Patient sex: M
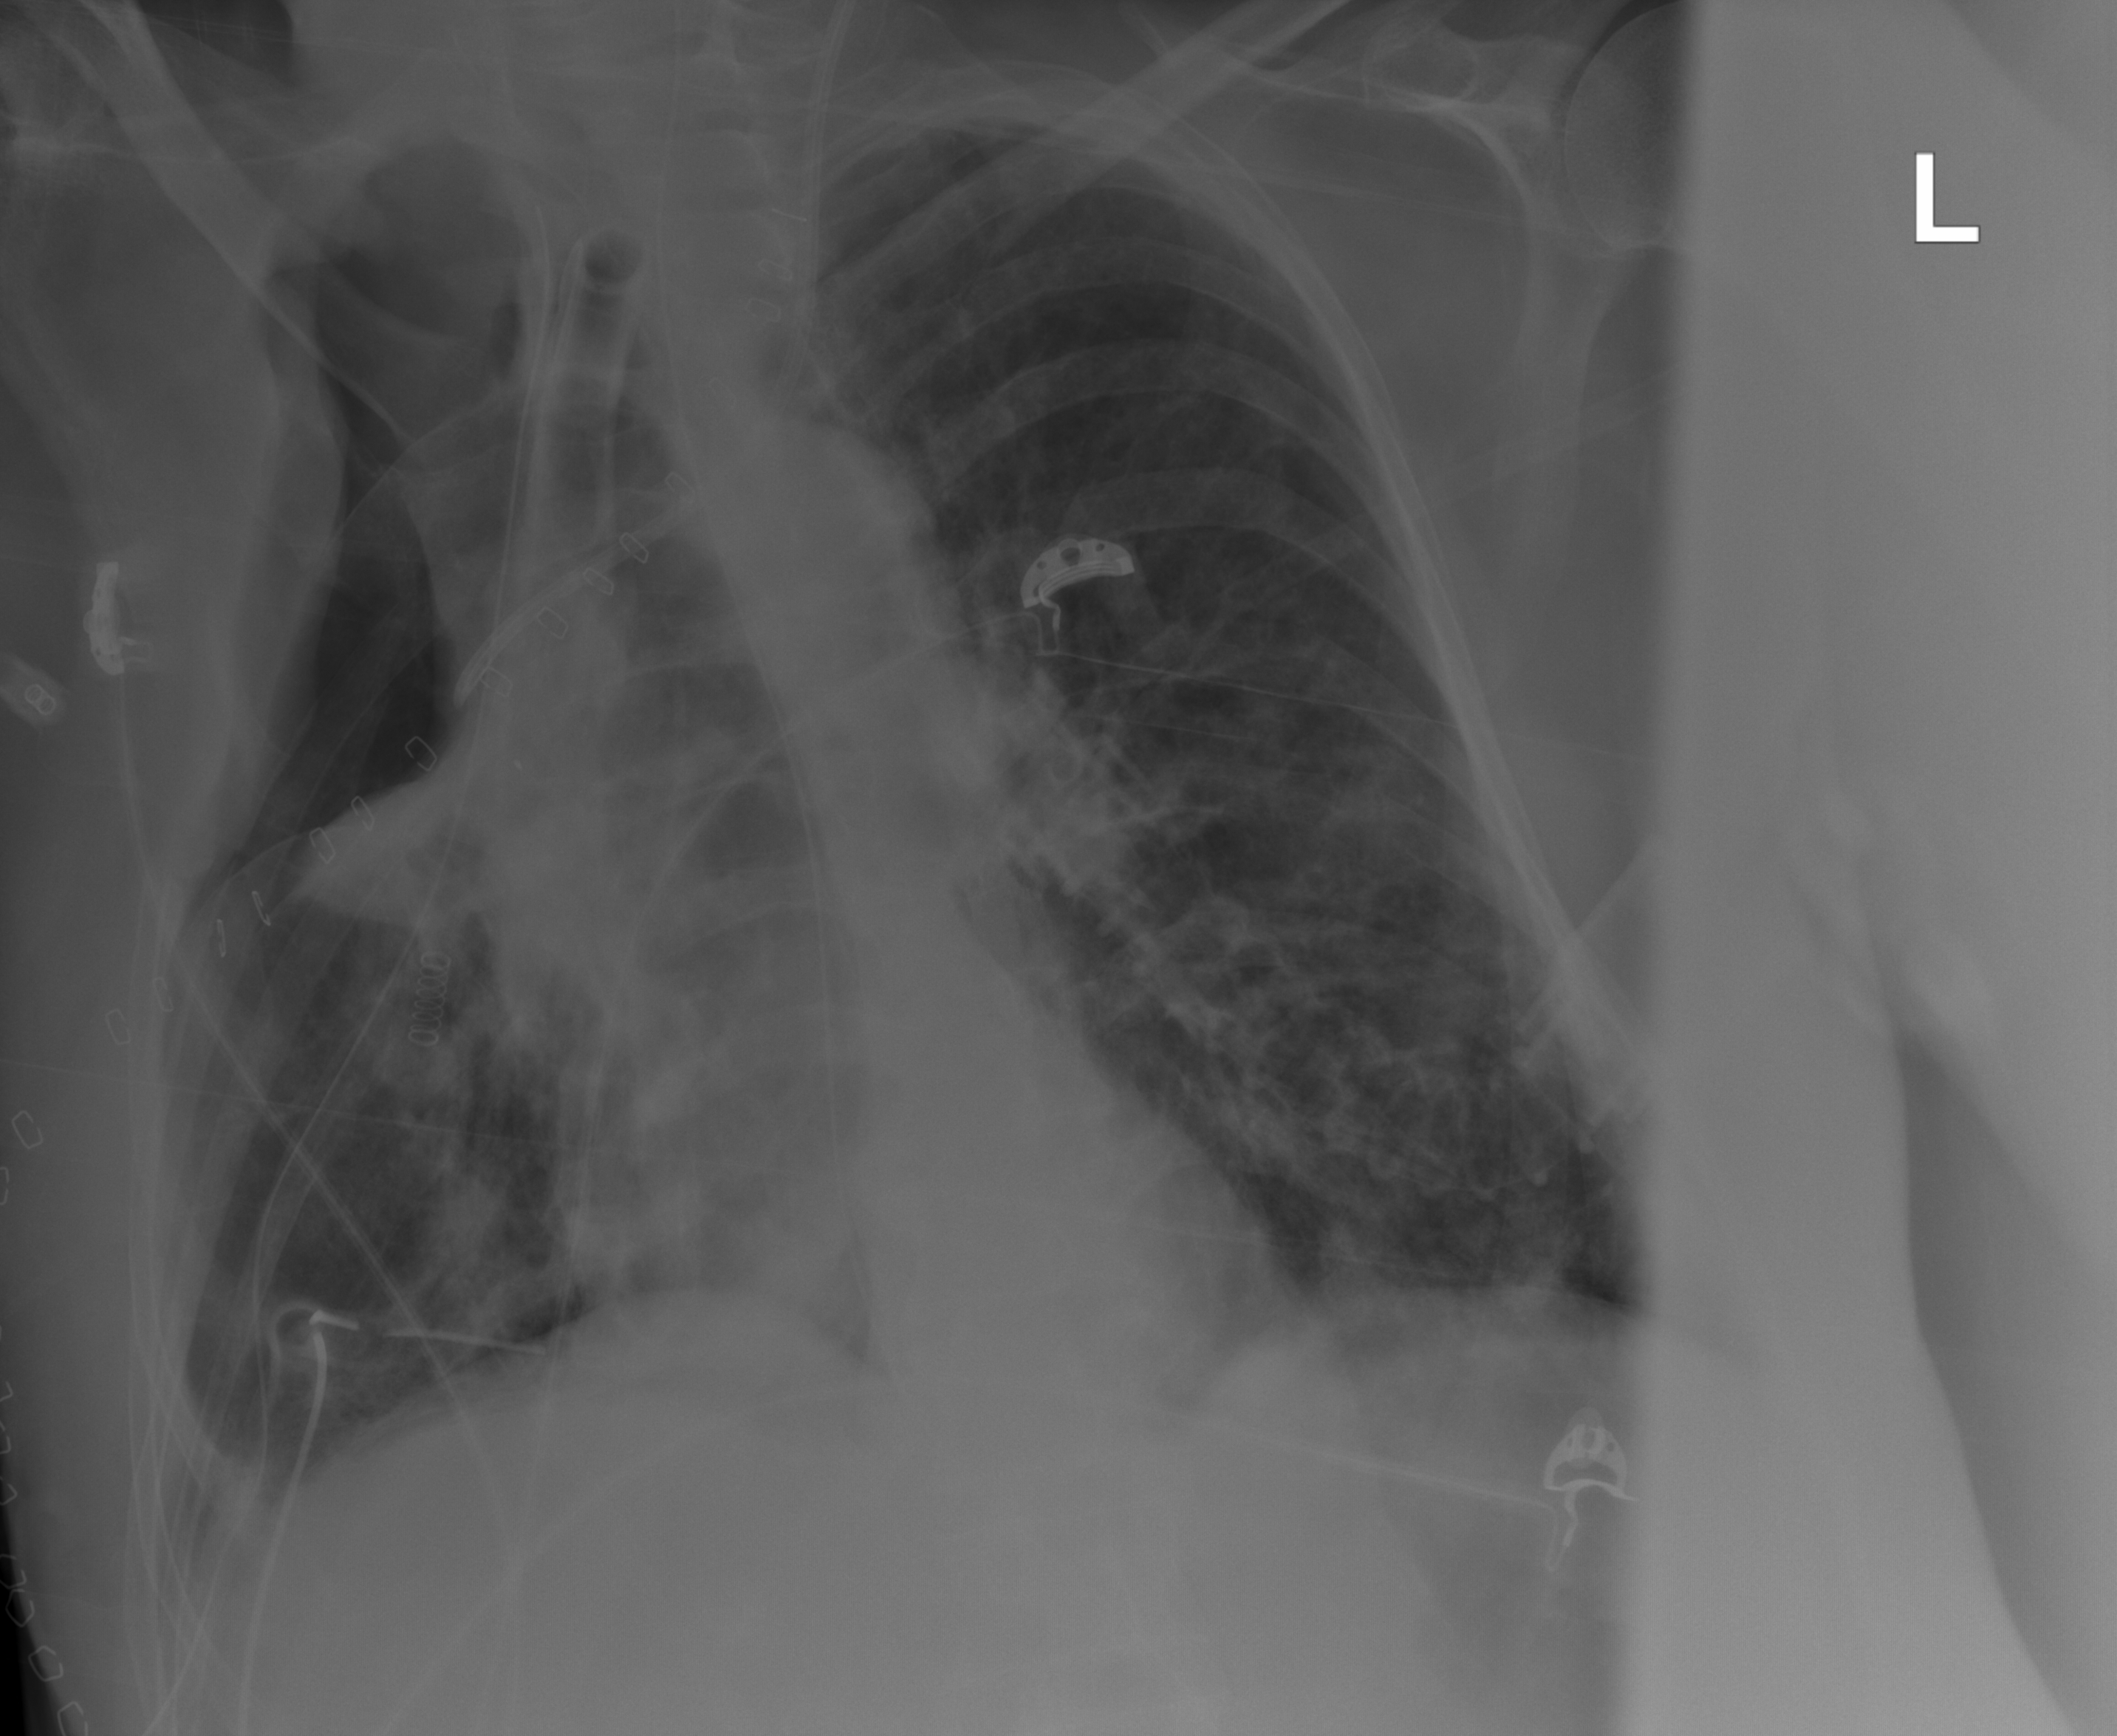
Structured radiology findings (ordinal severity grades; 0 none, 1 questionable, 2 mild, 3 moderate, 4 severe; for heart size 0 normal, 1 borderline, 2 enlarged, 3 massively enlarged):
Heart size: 0
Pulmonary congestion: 0
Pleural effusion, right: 0
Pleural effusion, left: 0
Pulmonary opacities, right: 0
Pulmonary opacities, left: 0
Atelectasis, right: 3
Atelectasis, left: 0